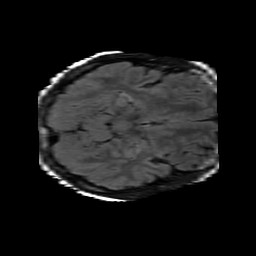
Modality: FLAIR
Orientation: axial
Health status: ill
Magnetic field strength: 3 T